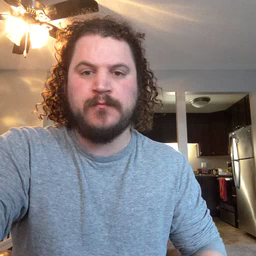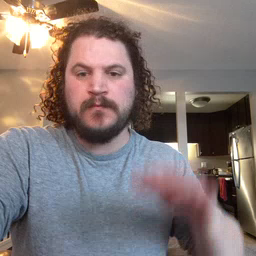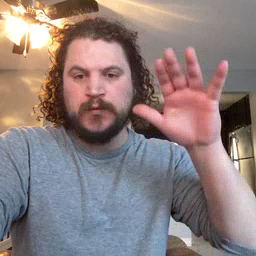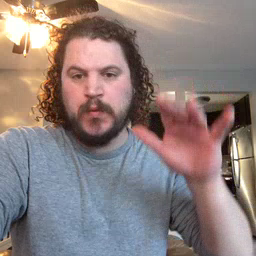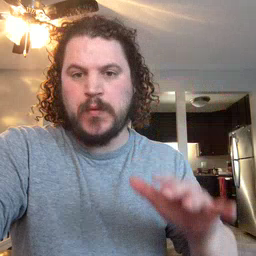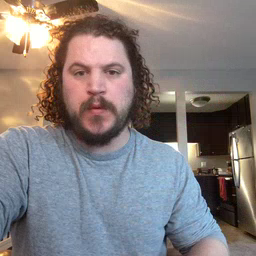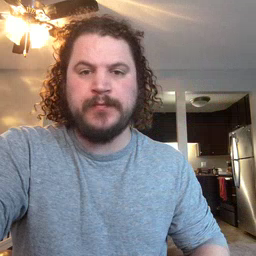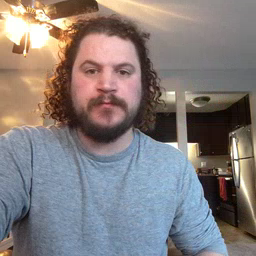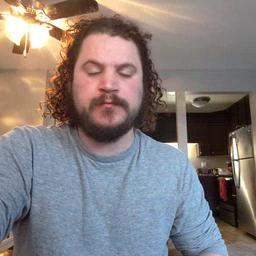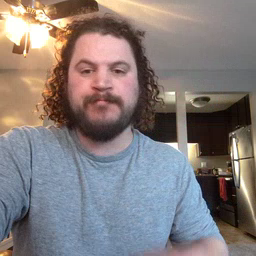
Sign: snow